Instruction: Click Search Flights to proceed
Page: home
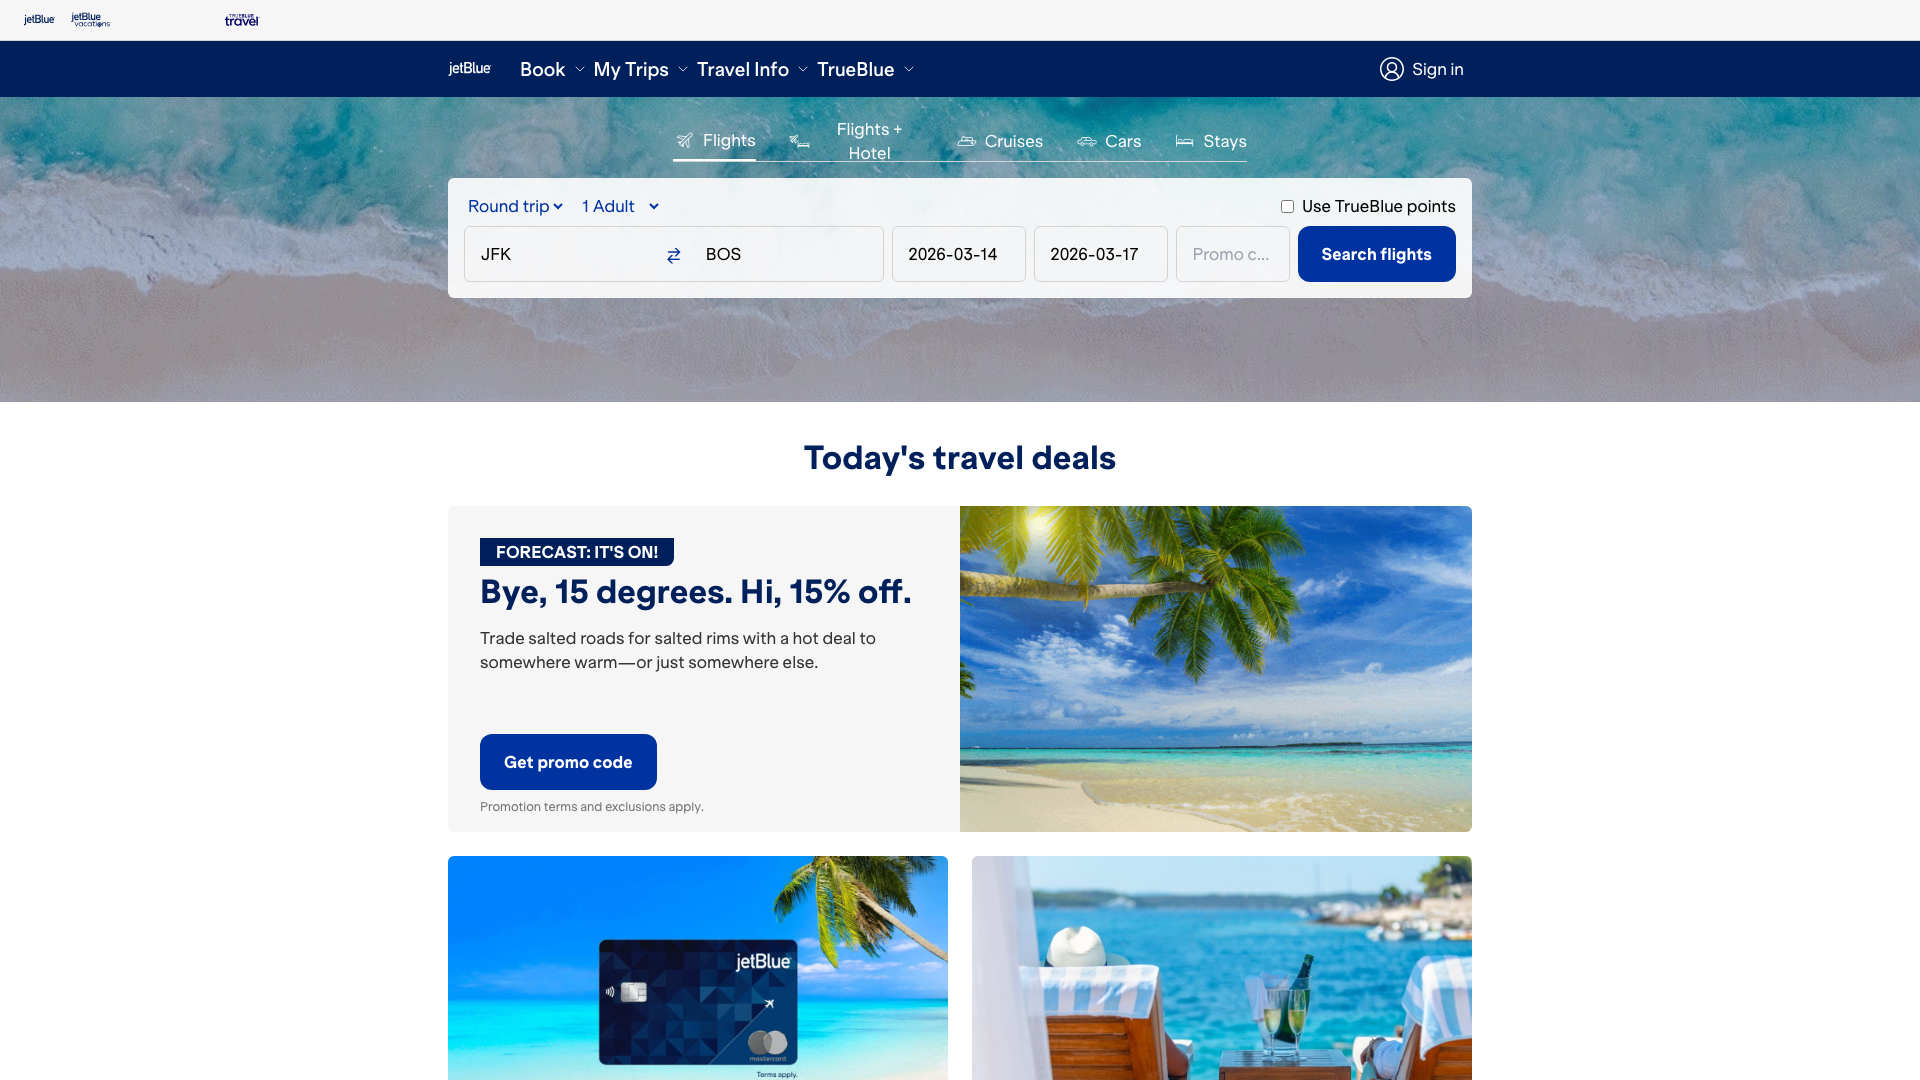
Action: click